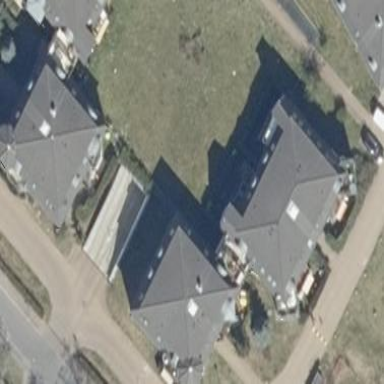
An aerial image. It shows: Residential building with mansard roof.